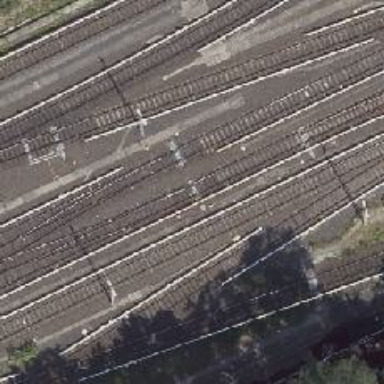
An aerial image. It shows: Siding service for electrified light rail.